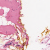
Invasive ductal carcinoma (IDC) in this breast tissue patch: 0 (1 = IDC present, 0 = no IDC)